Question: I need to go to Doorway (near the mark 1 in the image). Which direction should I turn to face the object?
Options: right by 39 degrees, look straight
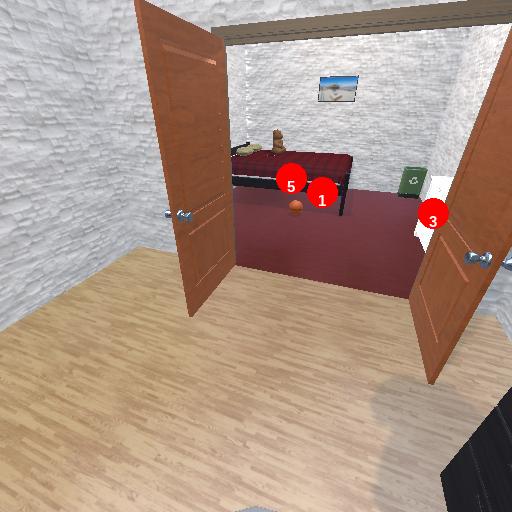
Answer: right by 39 degrees